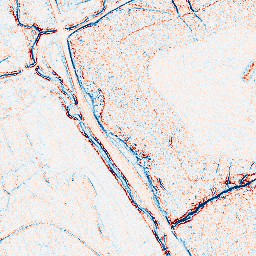
Category: edge_preserving
Decomposition family: bilateral
Decomposition parameters: d: 5
sigma_color: 50
sigma_space: 50
Upsampling method: quadratic
Upsampling parameters: scale: 4
Upsampling scale: 4